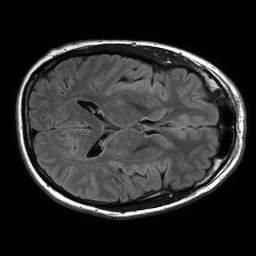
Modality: FLAIR
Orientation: axial
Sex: male
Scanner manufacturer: philips
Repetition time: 11 s
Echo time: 0.125 s